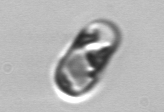
Label: Guinardia_delicatula